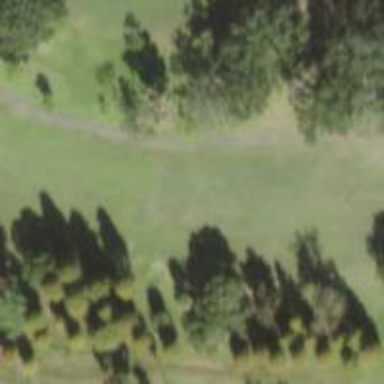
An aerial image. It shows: View of golf hole.